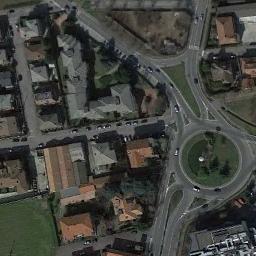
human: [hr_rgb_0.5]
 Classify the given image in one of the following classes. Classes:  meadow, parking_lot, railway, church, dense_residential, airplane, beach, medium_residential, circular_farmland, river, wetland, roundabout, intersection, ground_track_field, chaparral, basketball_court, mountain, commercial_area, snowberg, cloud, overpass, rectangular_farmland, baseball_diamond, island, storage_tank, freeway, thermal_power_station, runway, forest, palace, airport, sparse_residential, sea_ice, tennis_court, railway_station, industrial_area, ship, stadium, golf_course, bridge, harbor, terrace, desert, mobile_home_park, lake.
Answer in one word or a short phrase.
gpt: roundabout